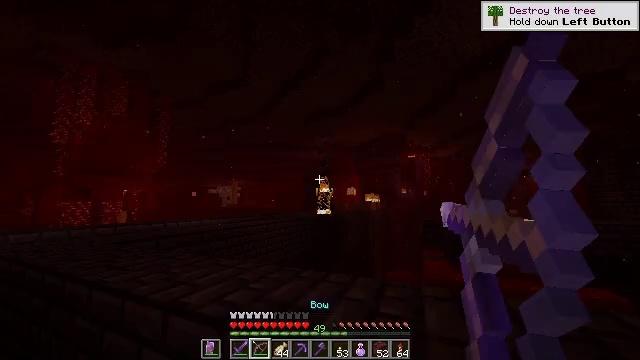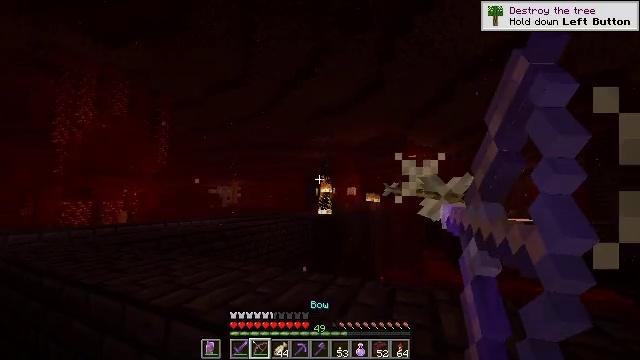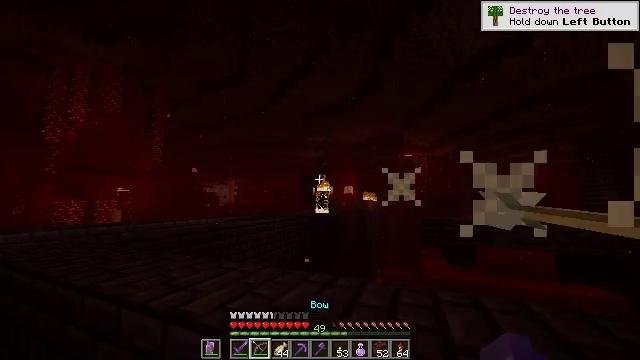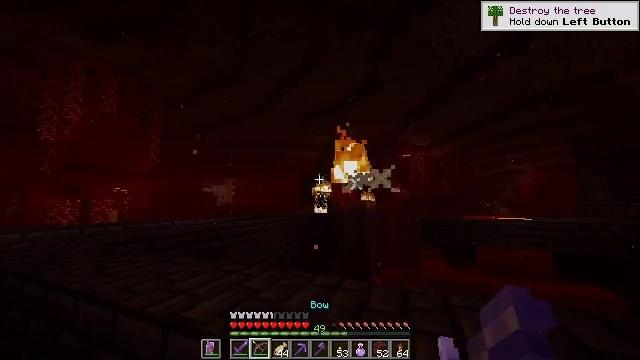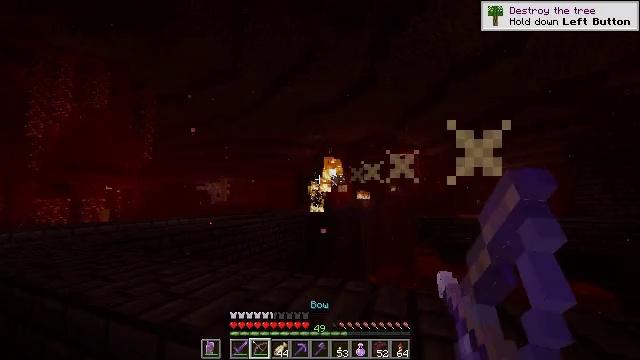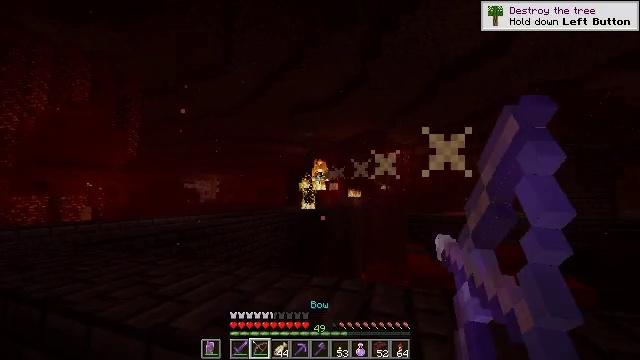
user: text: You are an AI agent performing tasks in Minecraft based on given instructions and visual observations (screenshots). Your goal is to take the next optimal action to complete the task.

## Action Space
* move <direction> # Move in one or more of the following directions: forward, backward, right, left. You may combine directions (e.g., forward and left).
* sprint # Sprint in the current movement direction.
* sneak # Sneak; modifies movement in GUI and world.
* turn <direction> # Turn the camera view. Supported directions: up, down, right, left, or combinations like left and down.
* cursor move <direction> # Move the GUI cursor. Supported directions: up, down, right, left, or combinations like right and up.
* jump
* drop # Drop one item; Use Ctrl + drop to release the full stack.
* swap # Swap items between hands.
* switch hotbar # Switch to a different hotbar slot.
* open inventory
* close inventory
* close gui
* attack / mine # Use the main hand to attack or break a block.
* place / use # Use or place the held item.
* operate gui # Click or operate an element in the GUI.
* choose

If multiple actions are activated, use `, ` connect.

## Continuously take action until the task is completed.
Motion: motion action
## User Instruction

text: Combat the blaze.
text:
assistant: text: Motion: move forward and move left, sprint, use / place
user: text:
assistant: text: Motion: move forward and move left, sprint, use / place
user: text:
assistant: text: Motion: move forward and move left, sprint, use / place
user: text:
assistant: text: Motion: move forward and move left, sprint, turn right, use / place
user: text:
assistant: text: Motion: move forward and move left, sprint, turn right, use / place
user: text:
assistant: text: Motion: sprint, use / place